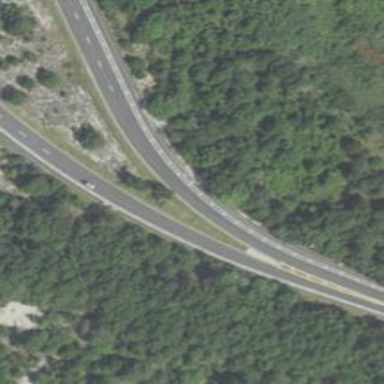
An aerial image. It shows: Expressway with asphalt surface identified as secondary road.